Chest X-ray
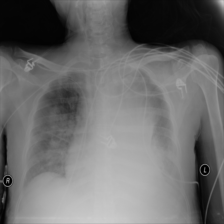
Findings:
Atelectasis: positive
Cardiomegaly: negative
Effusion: positive
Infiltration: negative
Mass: negative
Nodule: negative
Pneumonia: negative
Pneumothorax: negative
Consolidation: positive
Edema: negative
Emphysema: negative
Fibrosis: negative
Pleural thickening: negative
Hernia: negative